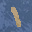
Label: 1